Question: Hello I have a problem with 'UIScrollView' and I hope someone can help me.
I have a 'UIView' with 700x580 pixel in the center of that view I add a 'UIScrollview' with 350x580 pixel. In this 'scrollView' I add 10 'subViews' next to each other then I set the property 'clipsToBounds' on the 'scrollview' to 'NO' that I can see the 'subViews' of the 'scrollView' witch was not in the 'scrollView'. Now my problem the 'subviews' of the 'scrollView' was also show at the outside of the 'UIView'. Is there any why to disable that?
Here is a sample code of my problem
'''
UIView *myView = [[UIView alloc] initWithFrame:CGRectMake(0, 0, 700, 580)];
CGFloat viewDisdance = 50;
UIScrollView *theScrollView = [[UIScrollView alloc]
initWithFrame:CGRectMake((myView.frame.size.width-350)/2, // X
0, // Y
350+viewDisdance, // with
580)]; // height
theScrollView.backgroundColor = [UIColor blueColor];
theScrollView.clipsToBounds = NO;
theScrollView.pagingEnabled = YES;
[myView addSubview:theScrollView];
CGFloat offset = 0.0;
for (NSInteger i = 0; i<10; i++) {
UIView *aSubView = [[UIView alloc] initWithFrame:CGRectMake(offset, 0, 350, 580)];
aSubView.backgroundColor = [self randomColor]; //a method that givs me a random color back
offset += aSubView.frame.size.width;
offset += viewDisdance;
[theScrollView addSubview:aSubView];
}
[window addSubview:myView];
'''
Here is a screen from the result of this code sample

<URL>
the red area is 'myView'
the blue area is 'theScrollView'
and the other color areas are the 'subViews' of 'theScrollView'
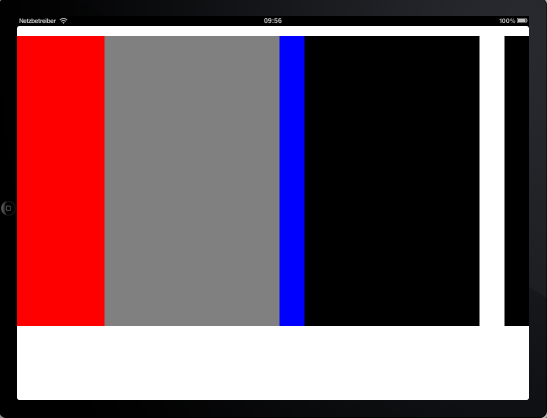
Answer: Can you try 'myView.clipsToBounds = YES;'?